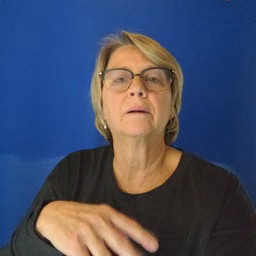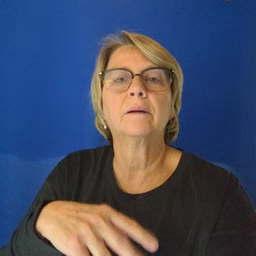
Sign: sun